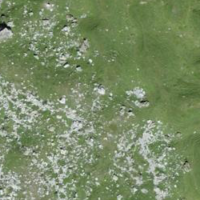
EUNIS habitat code: 23
Species observed at this site:
Pyrgus andromedae